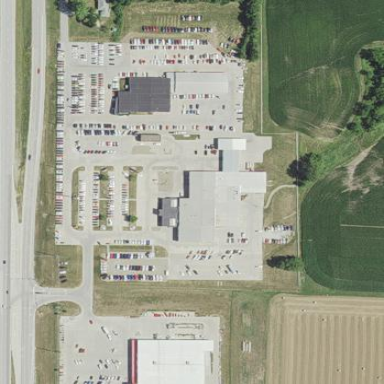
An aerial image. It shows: Building that houses car shop.